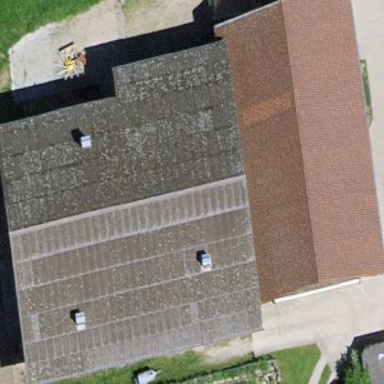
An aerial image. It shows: Gabled roof on farm auxiliary building.